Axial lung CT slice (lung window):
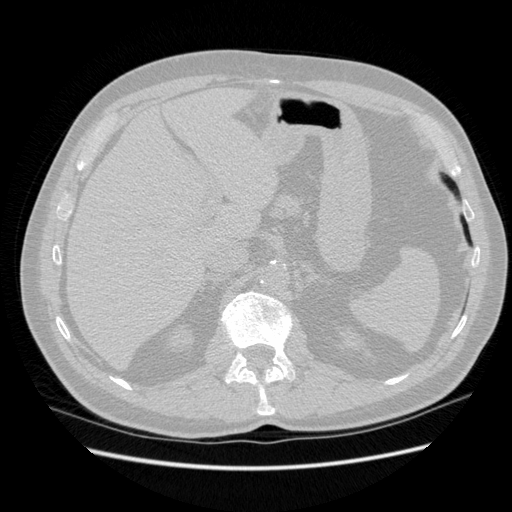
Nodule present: no